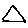
Label: triangle